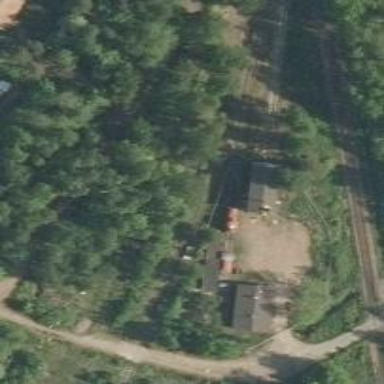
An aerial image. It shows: Disused railway spur service.